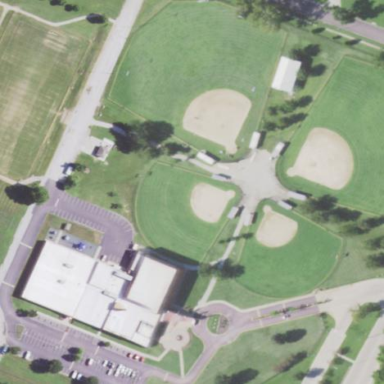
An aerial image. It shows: Grass pitch for baseball and softball activities.